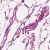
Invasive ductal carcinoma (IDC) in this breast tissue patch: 0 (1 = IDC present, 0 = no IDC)